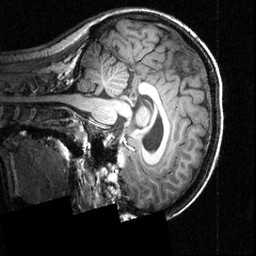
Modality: T1w
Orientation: sagittal
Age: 21
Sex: female
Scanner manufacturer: siemens
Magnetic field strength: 3.951 T
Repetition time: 1.5 s
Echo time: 0.00335 s